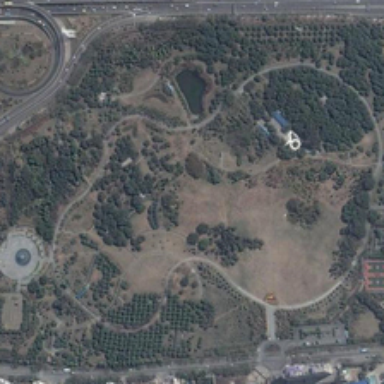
Many green trees and a small pond are in a park near a road .